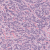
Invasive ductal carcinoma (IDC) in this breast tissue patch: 1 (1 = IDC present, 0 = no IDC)